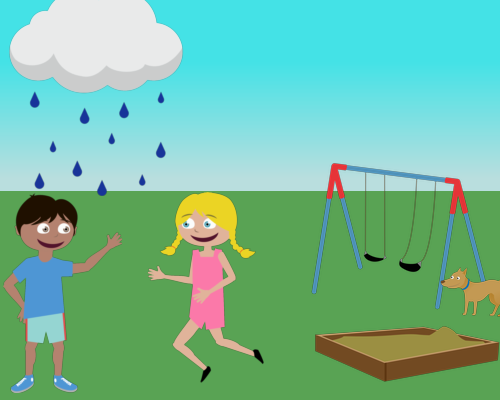
top left is a rain cloud under it there is a waving boy and a running girl towards him and bottom right corner is a sandbox with a dog just above it and above the box is a small swing set